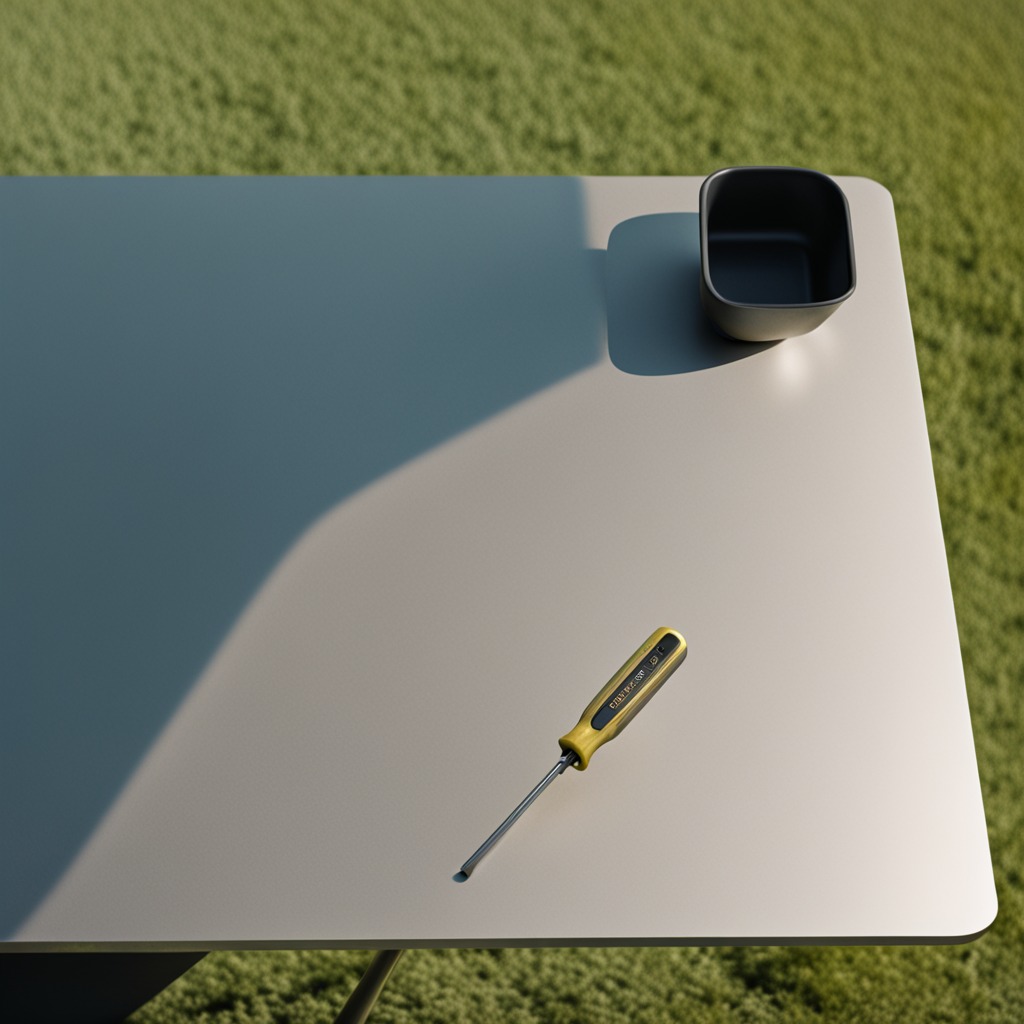
A screwdriver lies on the textured surface of the utility table.